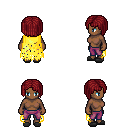
a pixel art fantasy rpg character, female body template, human, dark skin, yellow tattered cape, magenta pants, brunette pageboy hairstyle, gray slippers, four views (front, back, left, right), 2x2 character sprite sheet, small pixel art, hard edges, no anti-aliasing